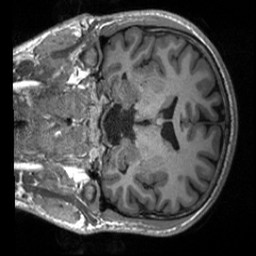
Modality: T1w
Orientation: coronal
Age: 26
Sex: male
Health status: healthy
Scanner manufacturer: siemens
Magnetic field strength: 3 T
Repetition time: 2 s
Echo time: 0.00232 s